Interaction volume radius: 5 \u00c5
Interaction volume height: 20 \u00c5
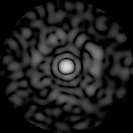
Disorder parameter: 0.8064